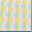
Piece: xx